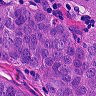
Metastatic tissue present: yes